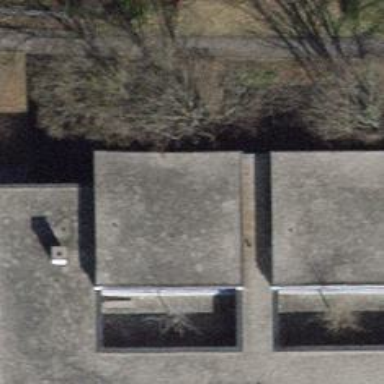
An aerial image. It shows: School building with flat roof.